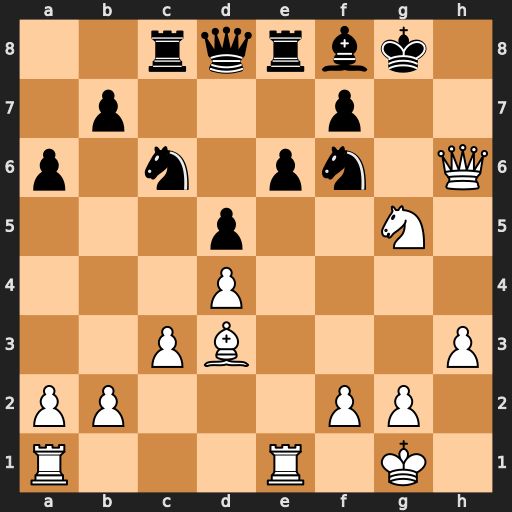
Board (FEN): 2rqrbk1/1p3p2/p1n1pn1Q/3p2N1/3P4/2PB3P/PP3PP1/R3R1K1
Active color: w
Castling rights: -
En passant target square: -
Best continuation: Bh7+ Nxh7 Qxh7#